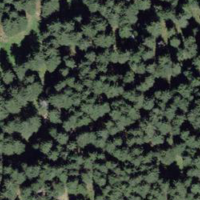
EUNIS habitat code: 43
Species observed at this site:
Oxalis acetosella